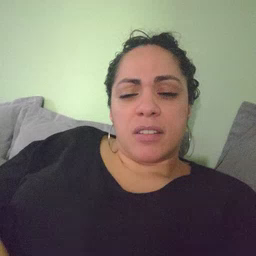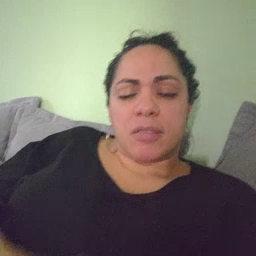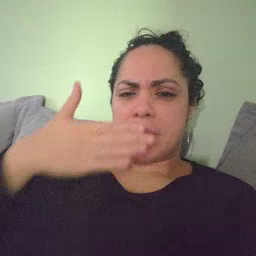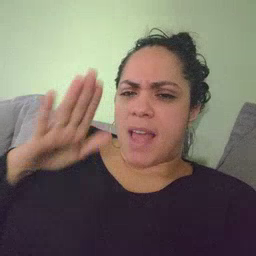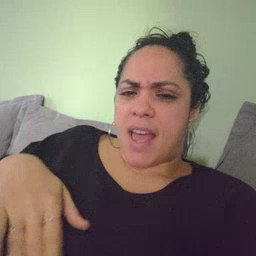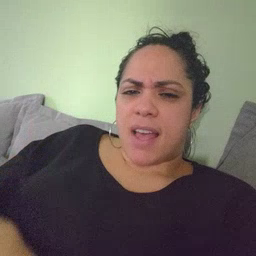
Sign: bad